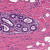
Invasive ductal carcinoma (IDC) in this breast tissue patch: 0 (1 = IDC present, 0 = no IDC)